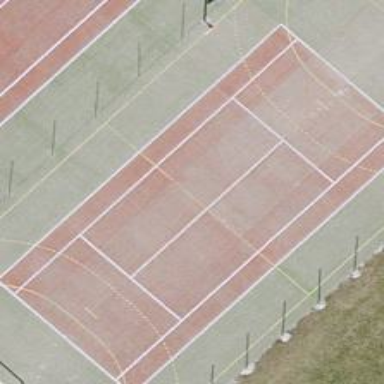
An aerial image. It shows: Tennis court on pitch designated for leisure land.